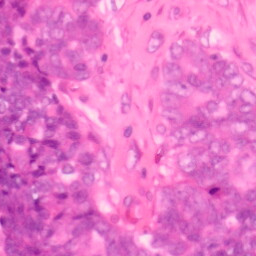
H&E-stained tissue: Colon